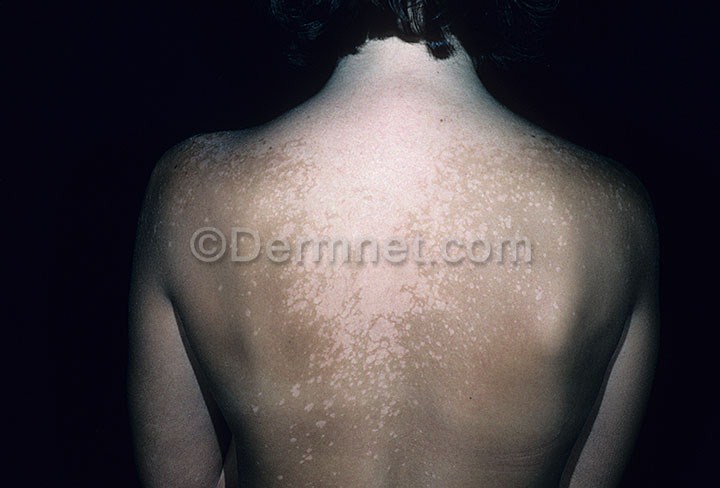
Disease: Tinea Ringworm Candidiasis and other Fungal Infections